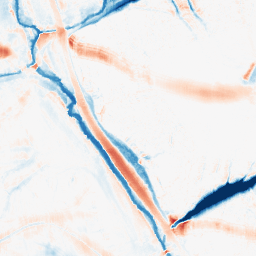
Category: morphological
Decomposition family: morphological_ellipse
Decomposition parameters: operation: average
width: 30
height: 20
Upsampling method: cubic_catmull_rom
Upsampling parameters: scale: 2
Upsampling scale: 2